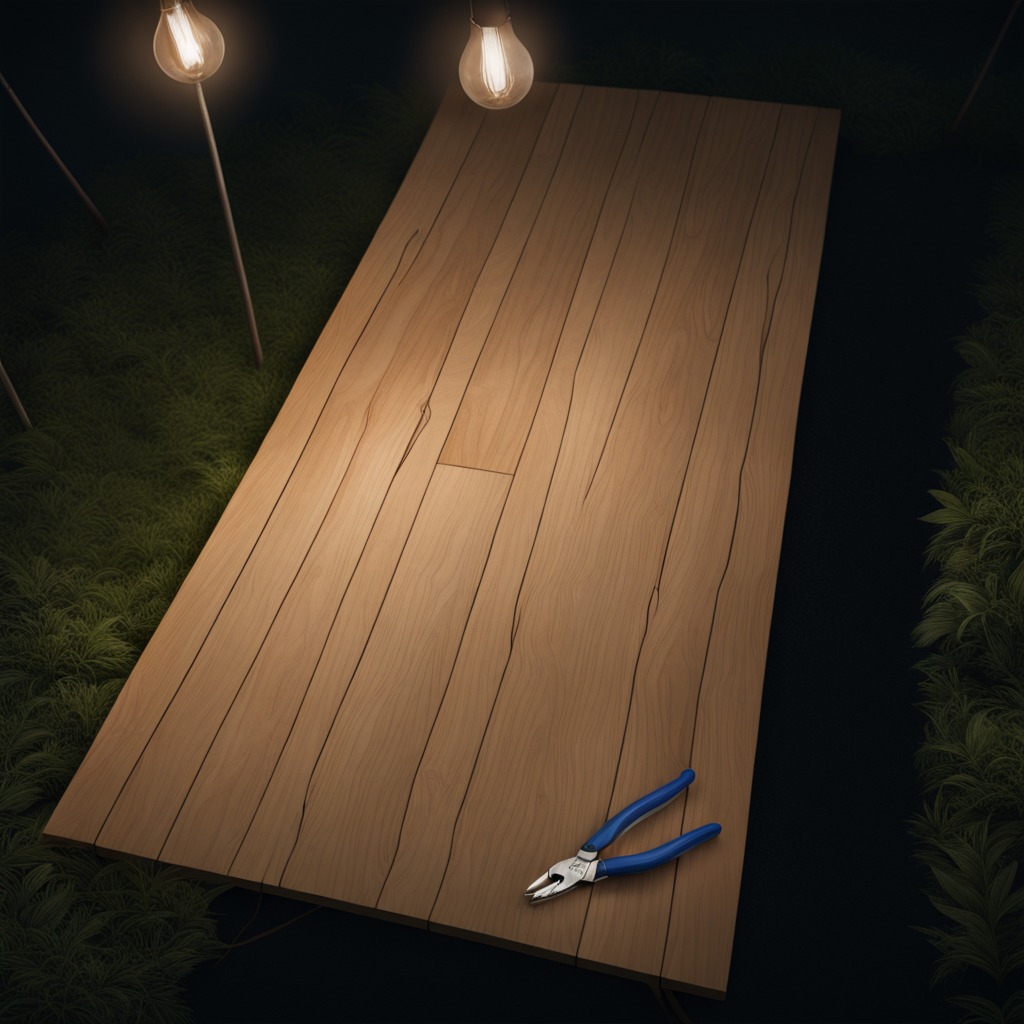
A plier lies on the wooden table.